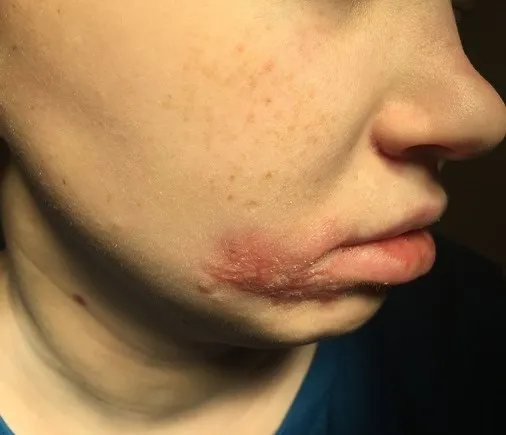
Facial lesions 2 months after presentation.
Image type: medical_photograph (skin_photograph)